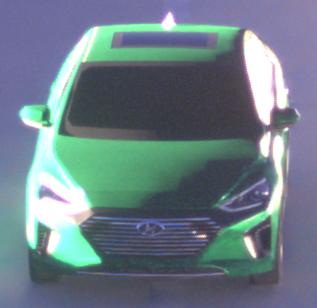
Make: Hyundai
Model: IONIQ Hybrid
Detailed model: IONIQ (AE) Hybrid
Model produced from: 2016/10
Model produced until: 2018/08
Doors: 5
Color: green
Road condition: dry road
Daytime: sunrise or sunset
Contrast: high contrast